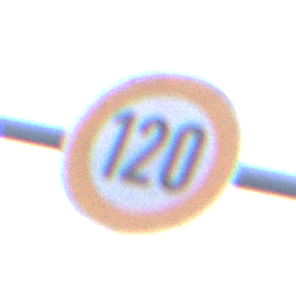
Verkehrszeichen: Geschwindigkeit120
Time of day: SunriseSunset
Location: Outdoor (Urban)
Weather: PartlyCloudy
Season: NotSpecified
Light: Natural